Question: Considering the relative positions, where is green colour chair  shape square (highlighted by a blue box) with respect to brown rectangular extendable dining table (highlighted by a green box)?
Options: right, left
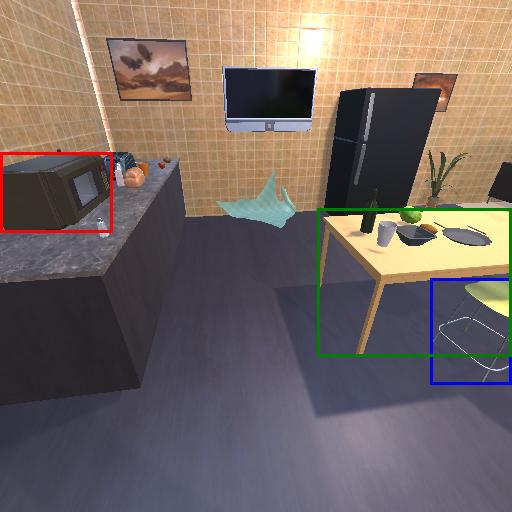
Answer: right